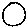
Label: circle